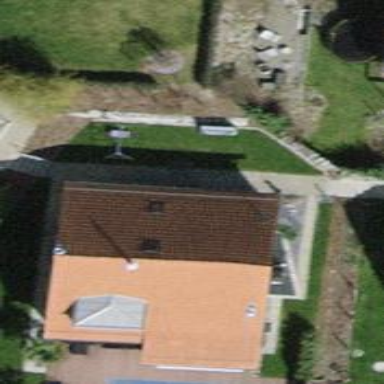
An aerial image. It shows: Detached building.